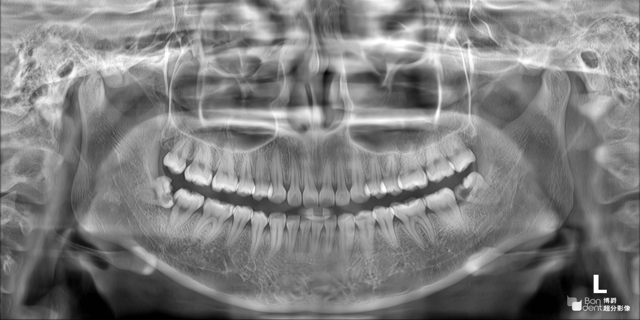
adult